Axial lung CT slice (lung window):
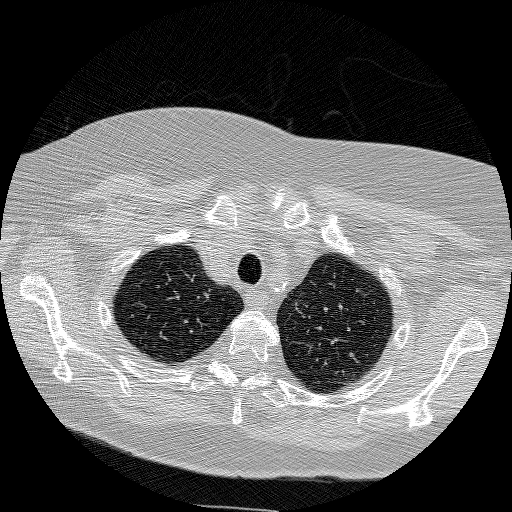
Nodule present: no